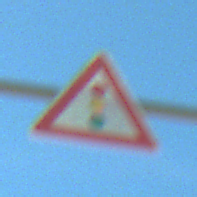
Verkehrszeichen: Lichtzeichenanlage
Umgebung: Outdoor, Special
Tageszeit: Midday
Wetter: PartlyCloudy
Licht: Natural
Jahreszeit: NotSpecified
Kontrast: HighContrast